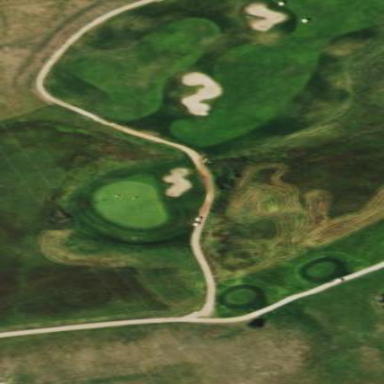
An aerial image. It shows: Grassy fairway on golf course.